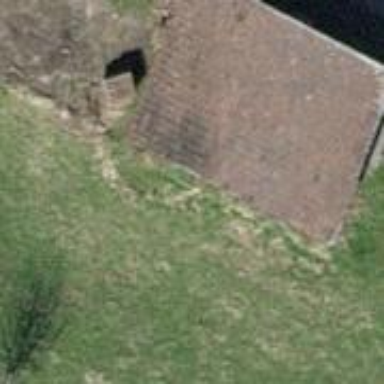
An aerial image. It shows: Rural barn.